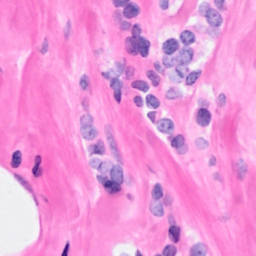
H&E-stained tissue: Breast